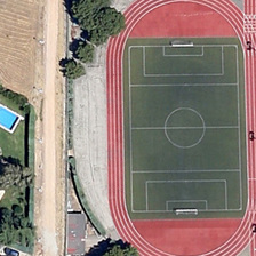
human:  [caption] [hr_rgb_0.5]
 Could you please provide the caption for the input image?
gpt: The playground is close to a few sparse green trees.

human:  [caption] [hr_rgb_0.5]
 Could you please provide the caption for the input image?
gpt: The playground is near a green tree.

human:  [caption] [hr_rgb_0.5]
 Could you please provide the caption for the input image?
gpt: a playground is close to several green trees.

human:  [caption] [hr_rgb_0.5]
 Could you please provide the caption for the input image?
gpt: The playground is near some sparse green trees.

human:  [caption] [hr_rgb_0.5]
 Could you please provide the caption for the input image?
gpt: A playground is near several sparse green trees.